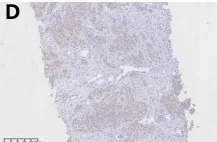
Hematoxylin-eosin (H&E) staining and immunohistochemical evaluation of the tissue obtained using needle biopsy (10x). Positive staining for PD-1.
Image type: pathology (immunostaining)